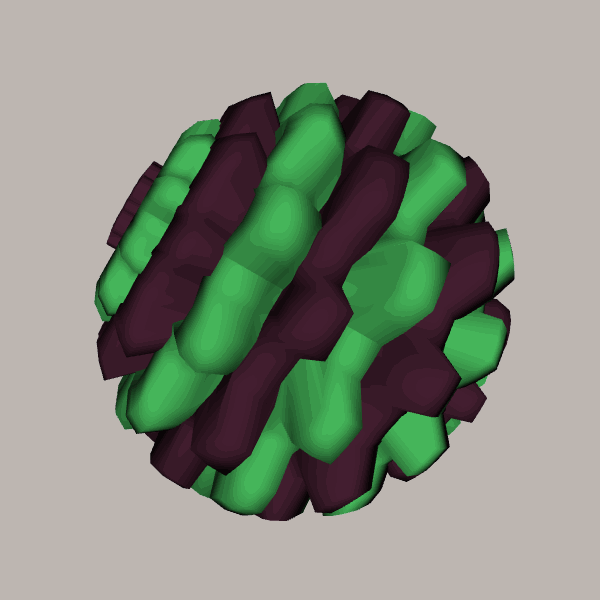
Background: light